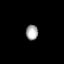
Tissue: lung
Cell type: Endothelial cells
Senescence score: 0.5822
Nuclear area (px): 181
Mean DAPI intensity: 166.05